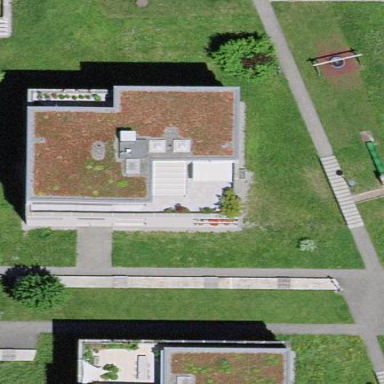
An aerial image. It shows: Residential building.